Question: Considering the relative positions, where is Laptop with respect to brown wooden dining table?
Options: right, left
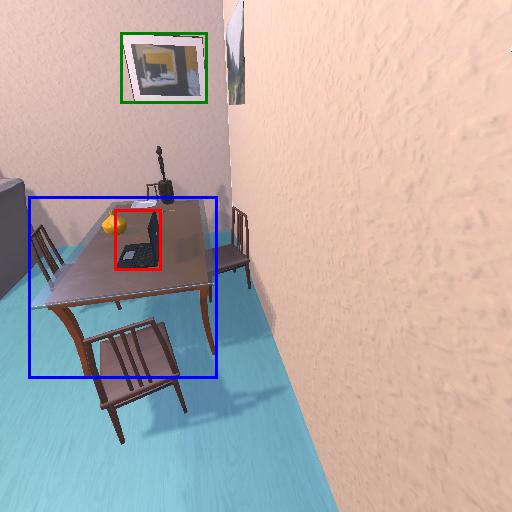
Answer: right